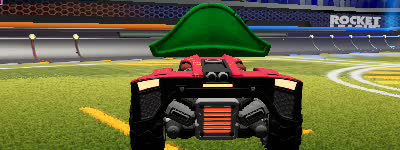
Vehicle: breakout